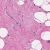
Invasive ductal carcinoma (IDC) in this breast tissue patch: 0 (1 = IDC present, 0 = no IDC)